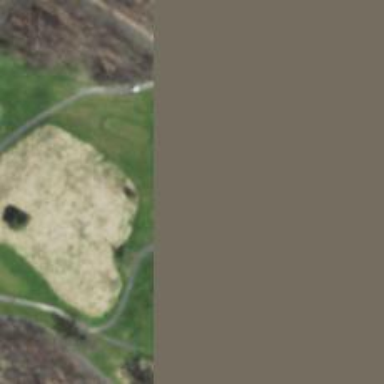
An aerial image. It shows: Golf tee.